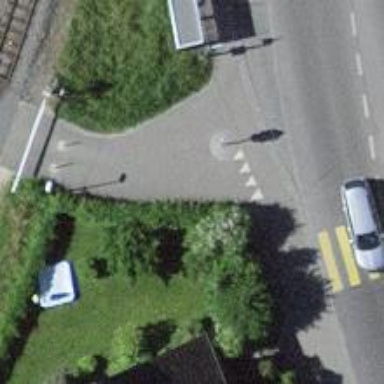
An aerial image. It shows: Bollard.